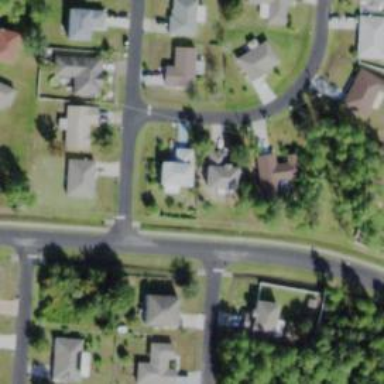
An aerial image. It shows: Residential road with sidewalk on the left.